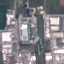
Label: Industrial